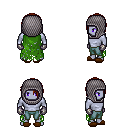
a pixel art fantasy rpg character, male body template, dark elf, purple skin, green tattered cape, teal pants, brunette bangs hairstyle, chain hood, metal gloves, brown slippers, four views (front, back, left, right), 2x2 character sprite sheet, small pixel art, hard edges, no anti-aliasing